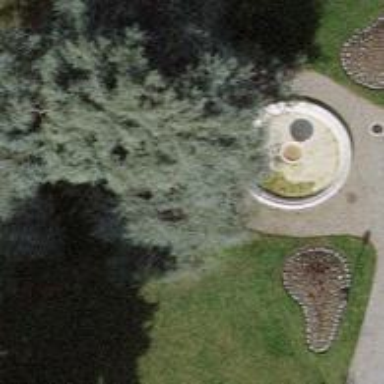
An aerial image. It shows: Evergreen tree with needle-leaved leaves.